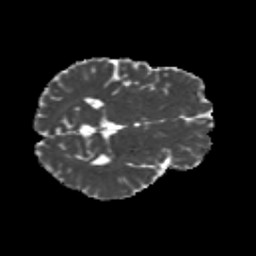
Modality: MD
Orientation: axial
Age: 23
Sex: male
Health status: healthy
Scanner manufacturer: siemens
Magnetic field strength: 3 T
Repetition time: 8.6 s
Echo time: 0.095 s